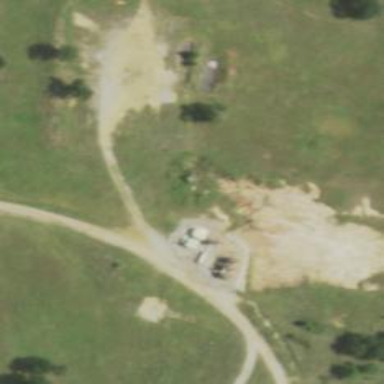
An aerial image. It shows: Storage tank that is man-made.